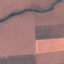
Land use / land cover class: AnnualCrop